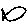
Label: fish